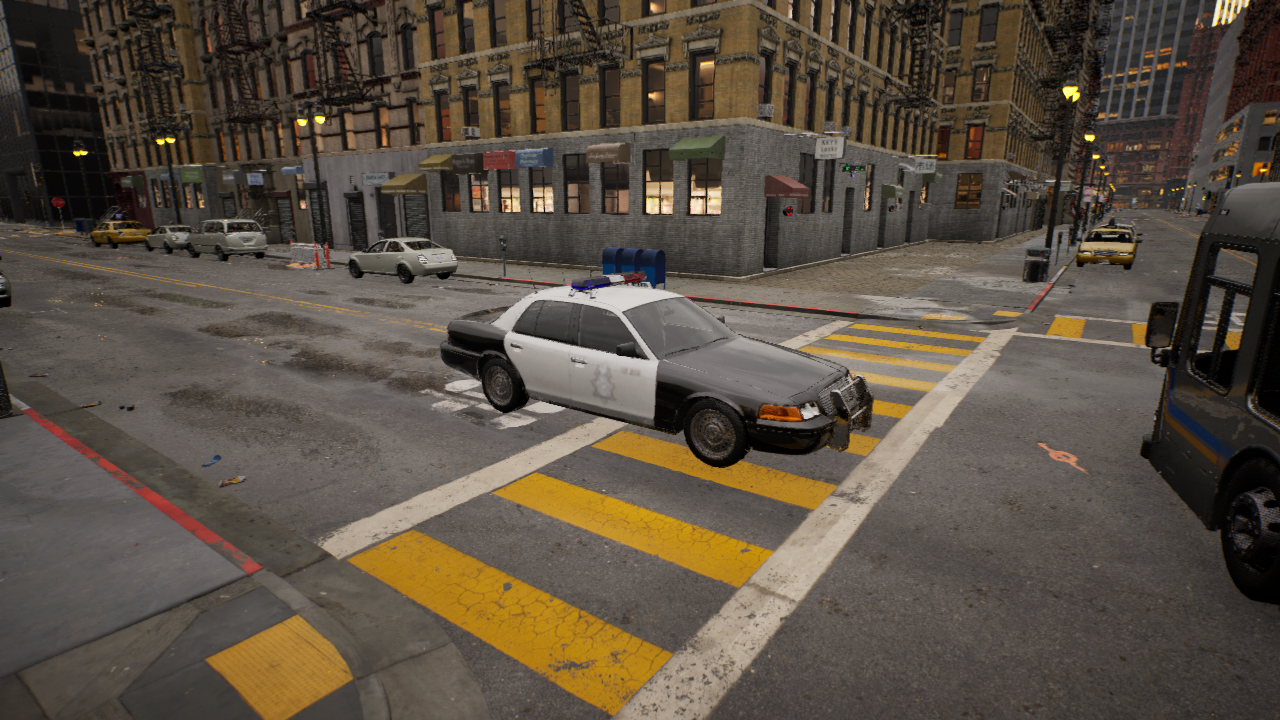
Venue: residential
Lighting: golden hour
Vehicle rig: sedan